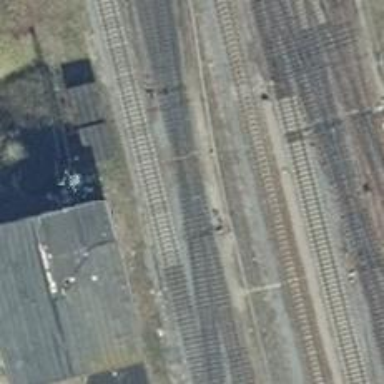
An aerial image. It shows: Railway switch.